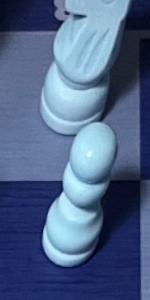
Label: Pawn_White